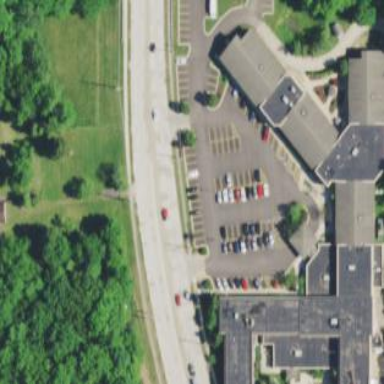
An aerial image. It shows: Nursing home.